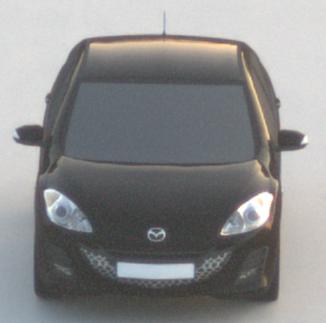
Make: Mazda
Model: 3 1.6
Detailed model: 3 (BL)
Model produced from: 2009/05
Model produced until: 2010/12
Doors: 5
Color: black
Road condition: dry road
Daytime: sunrise or sunset
Contrast: low contrast